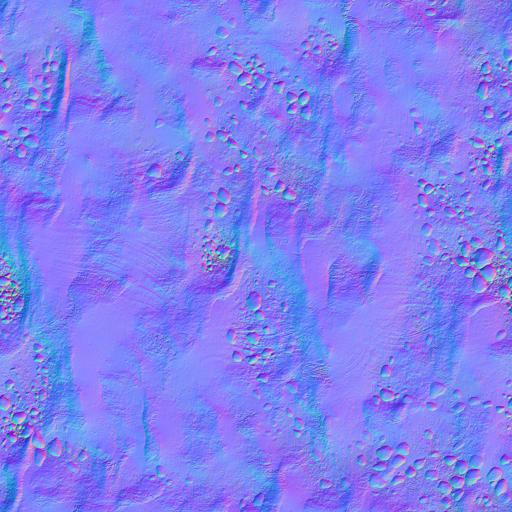
dark dirt dirty ground mud